Question: Can someone tell me how to "approve server variable REMOTE_ADDR" in IIS 8?
I have IIS 8 on a Windows 2012 server, but I do all my website development from my PC, which is not on that server. My asp.net is version 4.5. In Visual Studio, the solution is a "website" and I publish my files by using "Build > Publish Website."
To handle custom errors I have this block in my Web.config file. The problem is that I get the same error pages everyone else does when I'm working on pages in Visual Studio viewing them from the localhost on my PC. When I do that, I manually comment out this block and enable another where the custom errors mode is off, and then switch it back when I do another website refresh to the server. (This happens a lot when a website is still in a development phase.)
I changed the mode to "RemoteOnly." This highlights another problem with having to change the mode back and forth: you sometimes forget to switch it back. Case in point.
'''
<customErrors mode="RemoteOnly" defaultRedirect="~/Error_Pages/Error.aspx">
<error statusCode="400" redirect="~/Error_Pages/4xx.aspx" />
<error statusCode="401" redirect="~/Error_Pages/Unauthorized.aspx" />
<error statusCode="403" redirect="~/Error_Pages/4xx.aspx" />
<error statusCode="404" redirect="~/Error_Pages/4xx.aspx" />
<error statusCode="410" redirect="~/Error_Pages/4xx.aspx" />
</customErrors>
'''
I was hoping there might be a better solution, such as a way to tell IIS that I need to have custom errors off automatically. I came across this page via another <URL>, but the article appears to be written for an earlier version of Windows Server and/or IIS.
According to the article, there are only three simple steps for solving my problem. I already have step 1 done. I was unable to complete step 2 because I could not find any way to do that in IIS version 8.
1. Set RemoteOnly for customErrors
2. Have server administrator approve server variable REMOTE_ADDR
3. Create URL Rewrite rule
I did a Google search for clarification on #2, but it only led me back to the same article I posted.
To provide further clarification, on opening IIS on the server and following the instructions, I do not see "URL Rewrite section" as an icon. The same reason I was not able to apply step #2 in the article that I cited was because I did not see the necessary link or icon in IIS.
This is a screenshot of what I see in my IIS version 8.

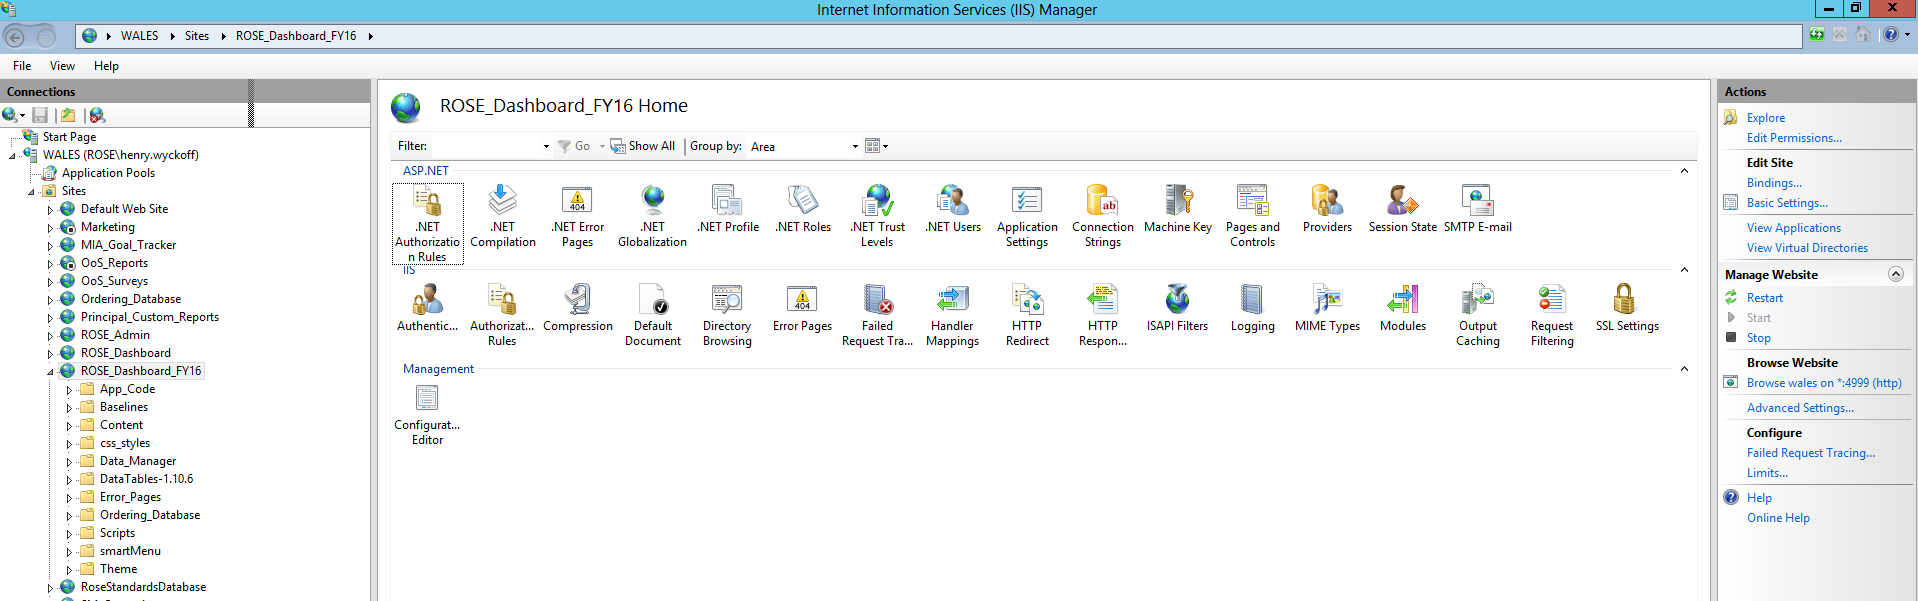
Answer: If the url rewrite option is not installed on your server, <URL>.
Read the referenced post carefully to execute step 2:
- -
## Note:
As others are mentioning, there are more advanced solutions to debugging your application. The ones that come to mind are:
- <URL>
To easily manage differences between development and production config files, make use of a <URL>.